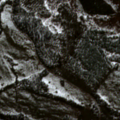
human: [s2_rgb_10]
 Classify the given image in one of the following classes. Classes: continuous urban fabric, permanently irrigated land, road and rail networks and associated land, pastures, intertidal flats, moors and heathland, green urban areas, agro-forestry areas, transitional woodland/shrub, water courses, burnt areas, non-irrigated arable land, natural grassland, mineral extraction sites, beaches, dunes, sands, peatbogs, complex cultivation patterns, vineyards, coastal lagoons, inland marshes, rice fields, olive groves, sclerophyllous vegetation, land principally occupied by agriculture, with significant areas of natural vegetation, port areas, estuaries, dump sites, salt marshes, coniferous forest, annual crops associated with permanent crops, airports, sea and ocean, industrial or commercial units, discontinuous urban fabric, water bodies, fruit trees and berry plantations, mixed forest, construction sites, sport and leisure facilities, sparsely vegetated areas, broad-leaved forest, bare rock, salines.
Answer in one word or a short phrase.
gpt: coniferous forest, transitional woodland/shrub